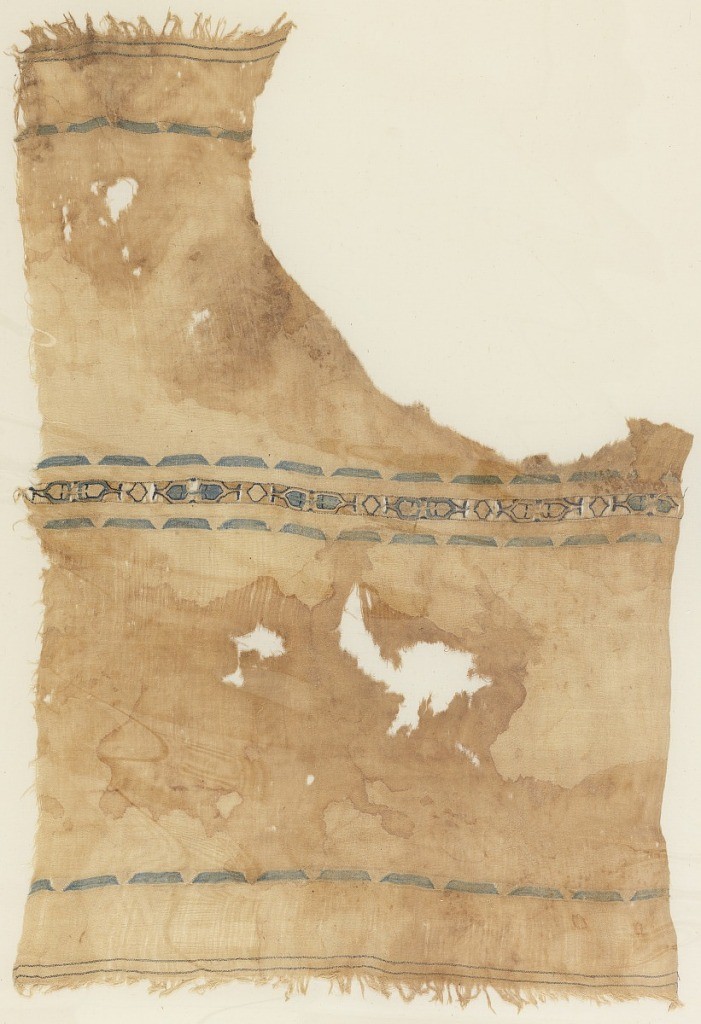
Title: Textile
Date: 10th–12th century
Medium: linen, silk Technique: tapestry weave, plain weave
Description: Small towel or cover in undyed plain weave linen with a narrow tapestry weave band in blue and ivory at each end, and a floral band in blue, yellow and ivory at center. Eccentric wefts, slits. Warp fringes at both ends. One quarter at corner is missing.